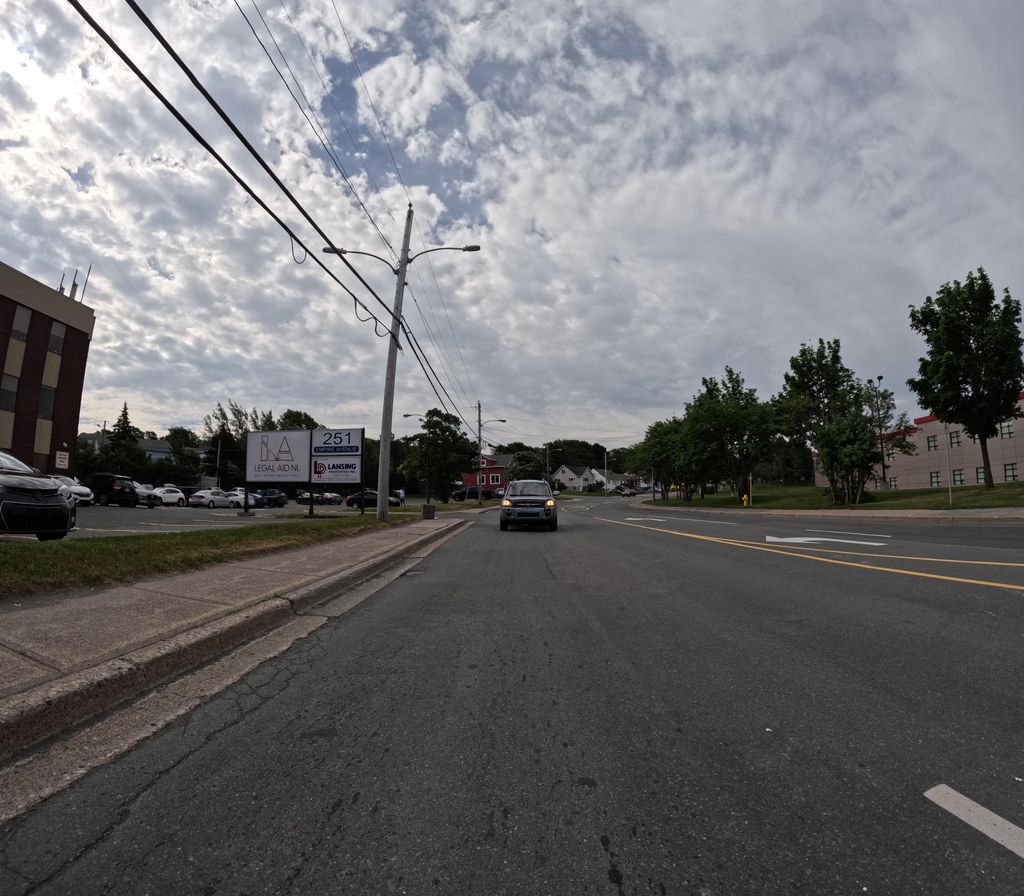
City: st_johns